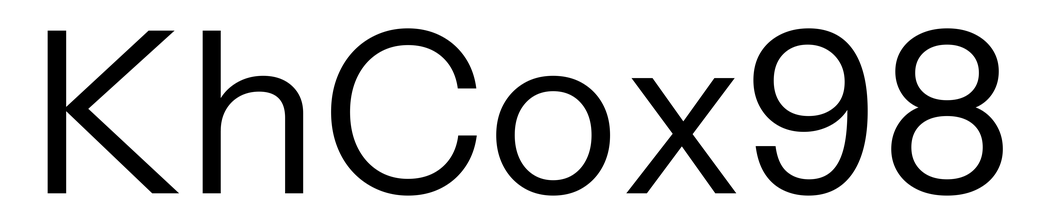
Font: InstrumentSans_Regular